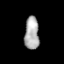
Tissue: prostate
Cell type: T cells
Senescence score: 0.3134
Nuclear area (px): 464
Mean DAPI intensity: 171.989